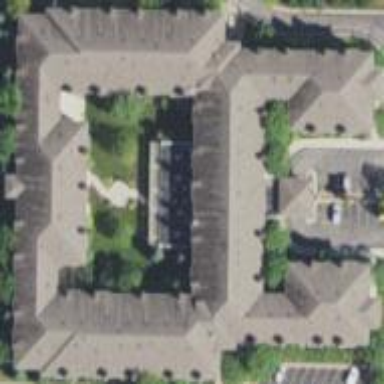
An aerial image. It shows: Building.